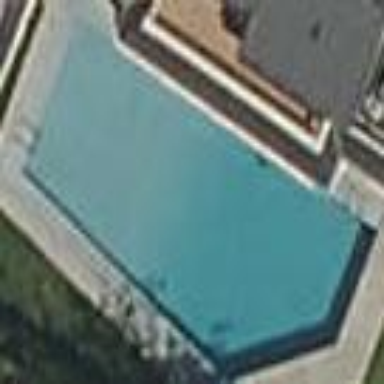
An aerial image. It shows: Swimming pool located in leisure land.